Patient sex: M
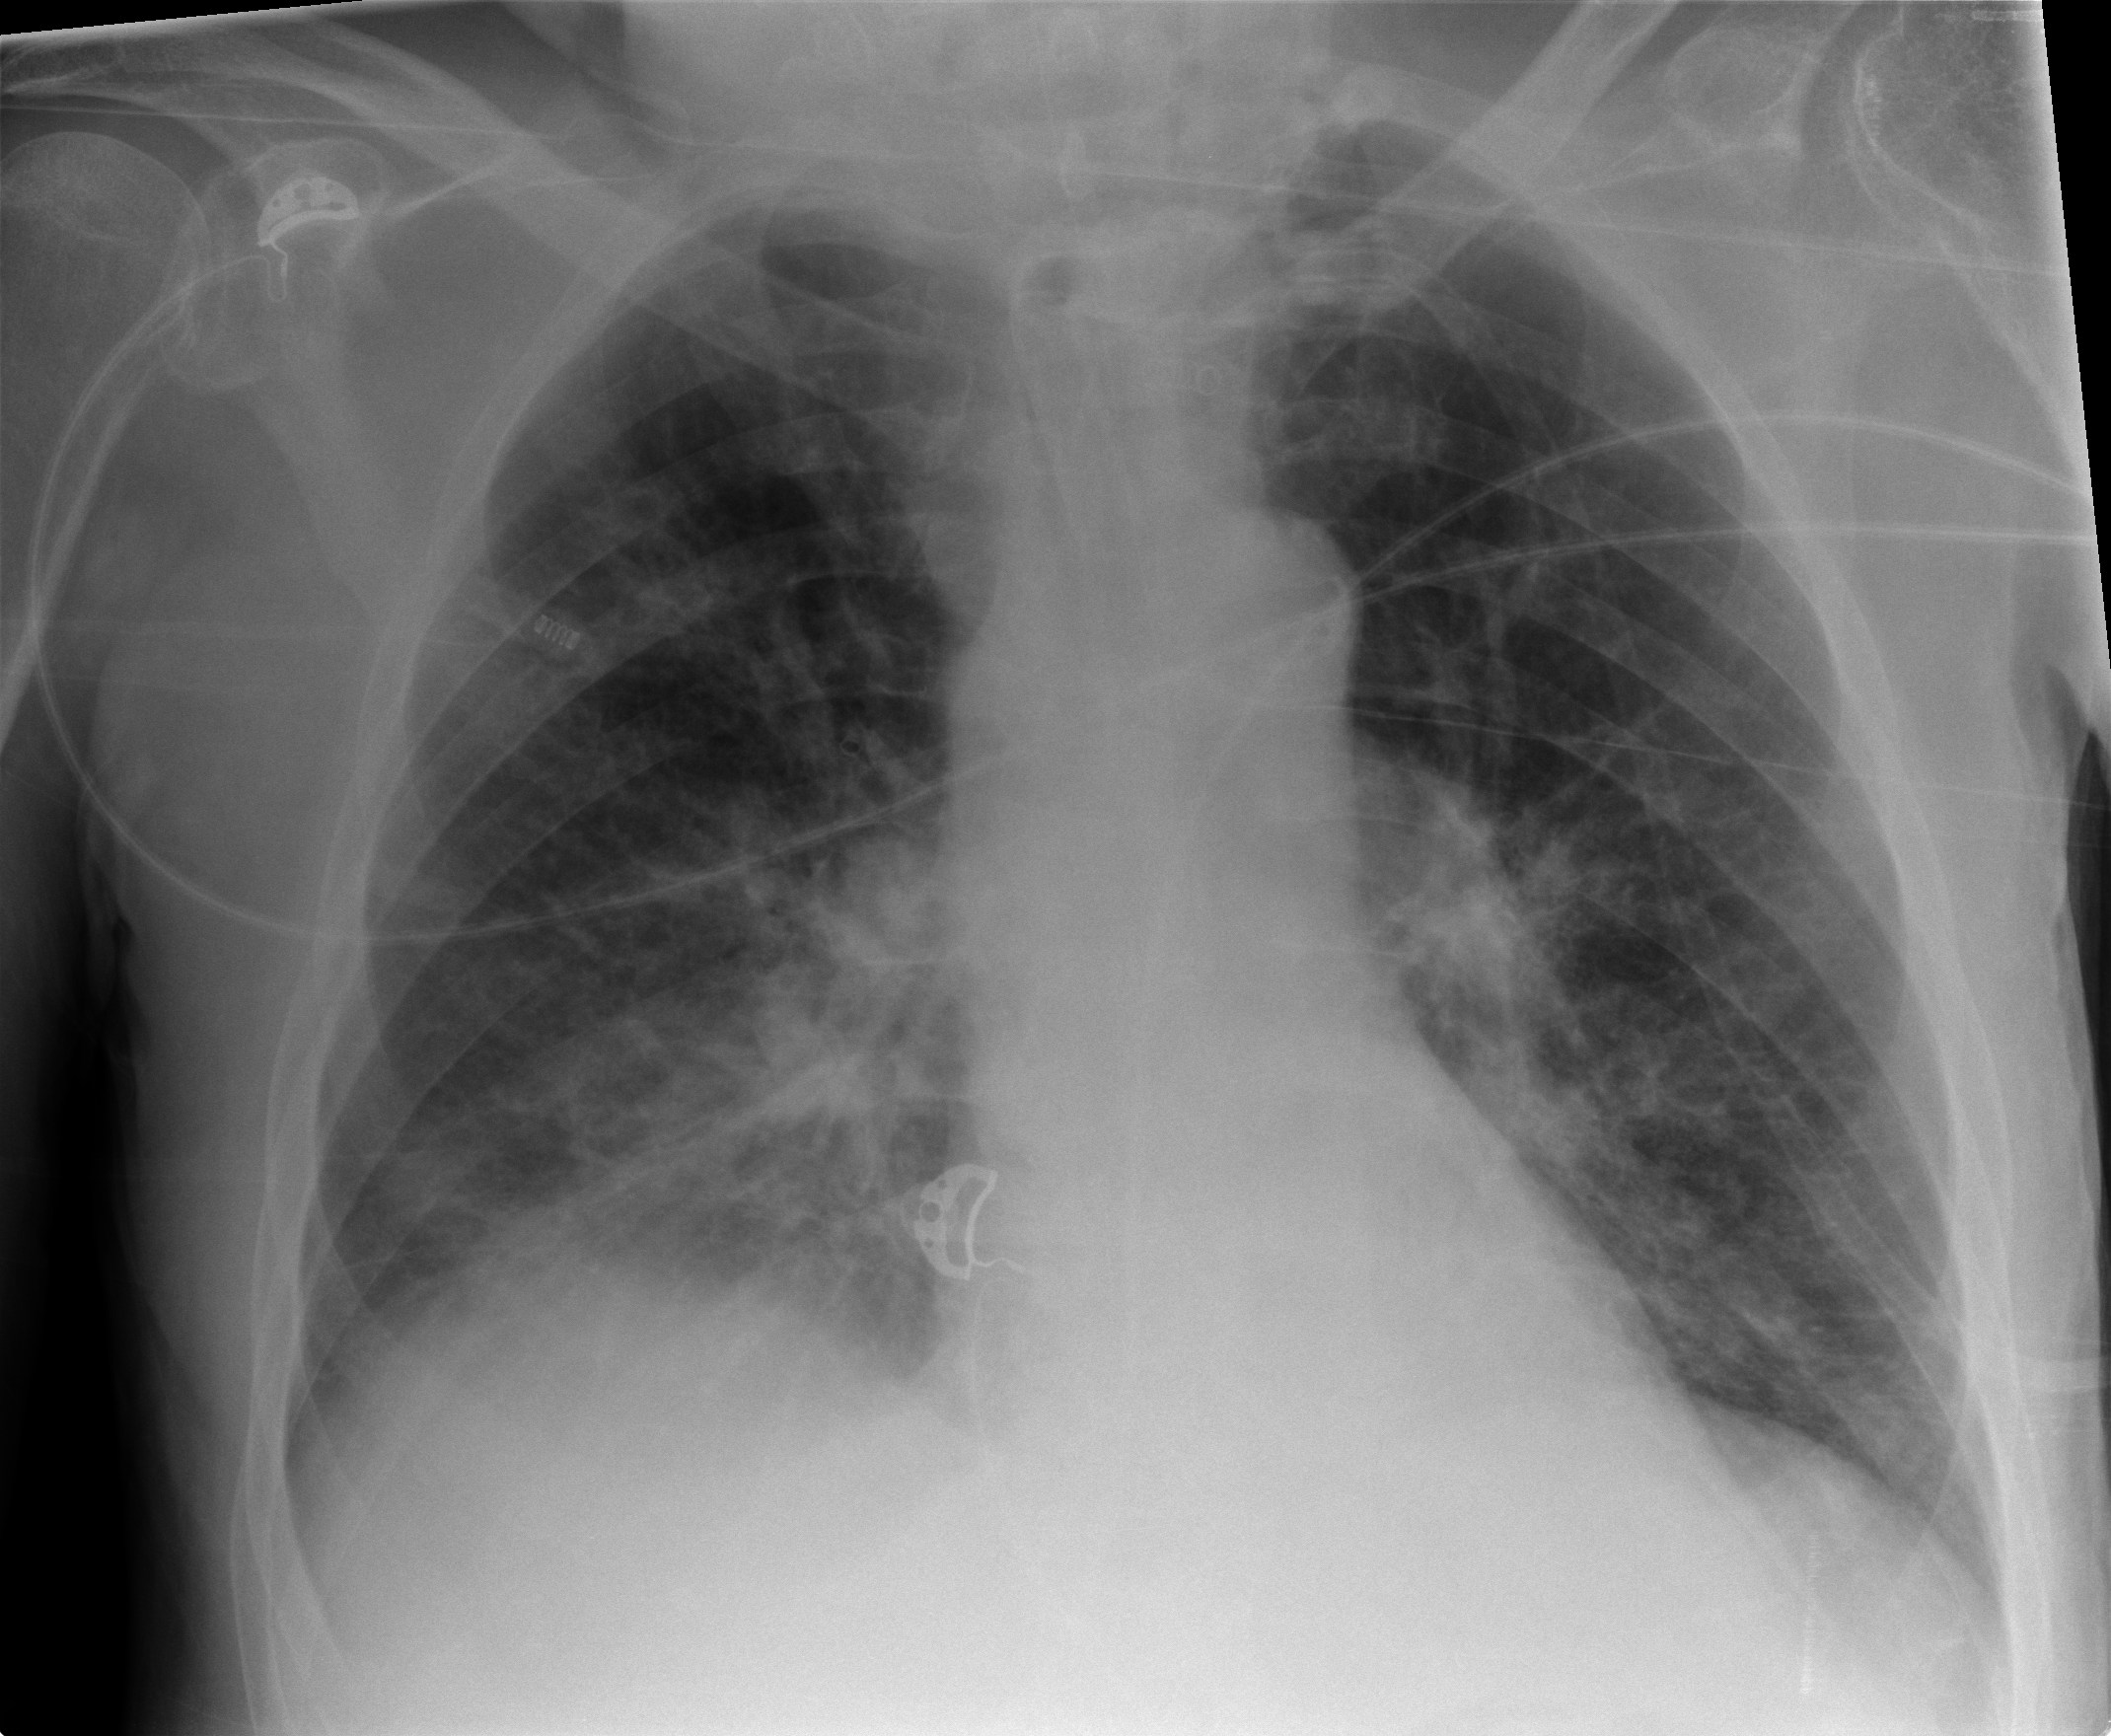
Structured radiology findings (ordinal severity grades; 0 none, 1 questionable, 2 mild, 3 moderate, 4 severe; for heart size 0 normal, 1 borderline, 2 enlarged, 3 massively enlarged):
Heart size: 0
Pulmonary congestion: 0
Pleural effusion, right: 2
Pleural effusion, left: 0
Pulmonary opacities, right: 2
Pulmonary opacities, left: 2
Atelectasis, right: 2
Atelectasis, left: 2